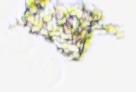
Label: Detritus